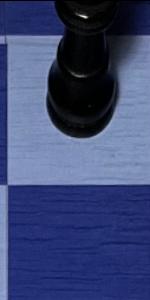
Label: Empty